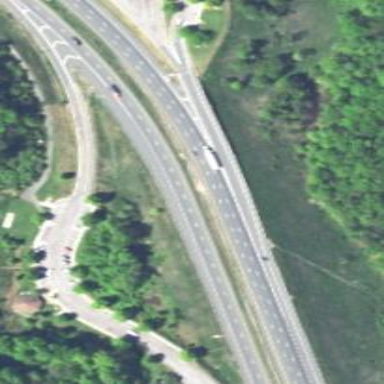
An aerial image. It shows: Rest area on the road with picnic tables.